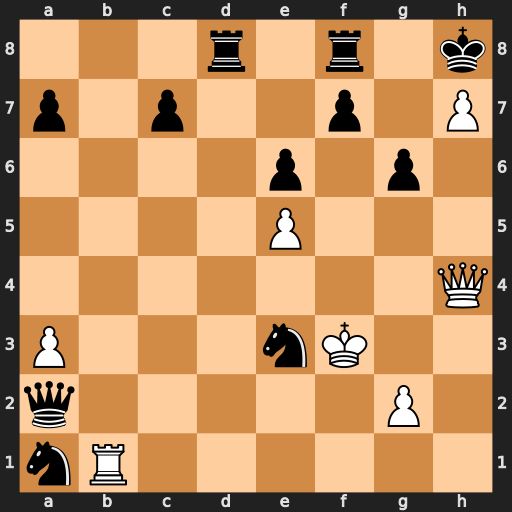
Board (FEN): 3r1r1k/p1p2p1P/4p1p1/4P3/7Q/P3nK2/q5P1/nR6
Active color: w
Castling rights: -
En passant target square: -
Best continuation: Qf6+ Kxh7 Rh1+ Kg8 Rh8#